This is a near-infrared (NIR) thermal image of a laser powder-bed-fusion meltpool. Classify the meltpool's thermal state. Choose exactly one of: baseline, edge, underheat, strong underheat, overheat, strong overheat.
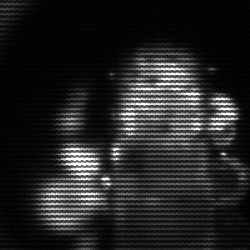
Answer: strong underheat